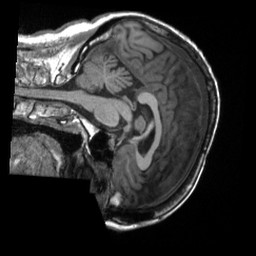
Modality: T1w
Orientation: sagittal
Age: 71
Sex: female
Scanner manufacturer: siemens
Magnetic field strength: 3 T
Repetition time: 2.3 s
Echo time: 0.00206 s